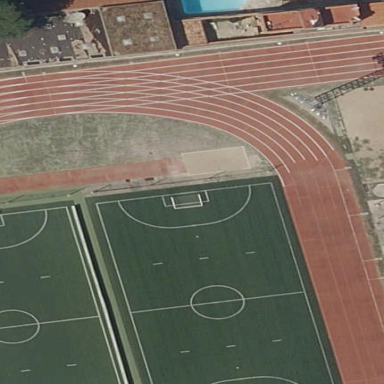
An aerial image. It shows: Soccer pitch designated for leisure and sports activities.